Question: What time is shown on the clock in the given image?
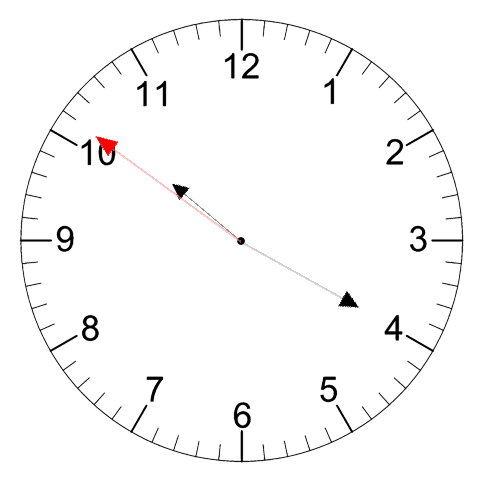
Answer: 10:19:51